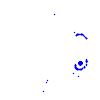
Particle: electron